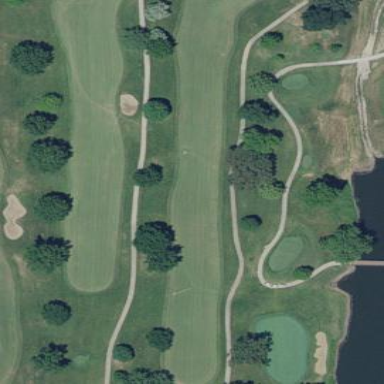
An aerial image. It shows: Golf fairway surrounded by grass.